一年级 · 算术
根据右图, 算式 11-6=5 表示的是（）。
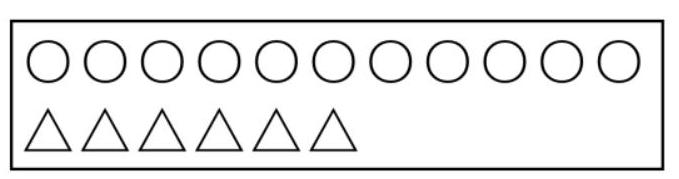
A. $\triangle$ 的个数
B. $\bigcirc$ 的个数

C. $O$ 比 $\triangle$ 多的个数
答案: C
解析: 详解C